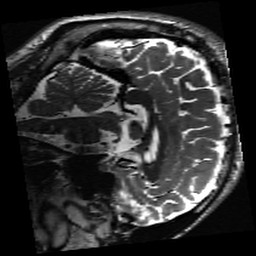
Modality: inplaneT2
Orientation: sagittal